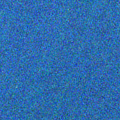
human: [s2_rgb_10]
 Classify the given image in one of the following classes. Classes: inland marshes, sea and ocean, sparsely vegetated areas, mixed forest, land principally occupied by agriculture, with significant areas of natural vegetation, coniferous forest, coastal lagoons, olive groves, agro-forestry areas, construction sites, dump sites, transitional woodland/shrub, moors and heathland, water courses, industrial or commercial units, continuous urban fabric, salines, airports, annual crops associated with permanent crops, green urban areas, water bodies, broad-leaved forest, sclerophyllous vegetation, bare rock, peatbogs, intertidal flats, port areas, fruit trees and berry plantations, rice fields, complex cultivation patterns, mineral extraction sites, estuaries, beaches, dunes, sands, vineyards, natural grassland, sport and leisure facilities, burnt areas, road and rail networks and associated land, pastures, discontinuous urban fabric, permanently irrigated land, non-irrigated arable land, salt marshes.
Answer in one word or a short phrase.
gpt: sea and ocean